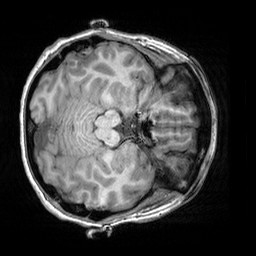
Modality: T1w
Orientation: axial
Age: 27
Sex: female
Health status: healthy
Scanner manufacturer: siemens
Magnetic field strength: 3 T
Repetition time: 2.3 s
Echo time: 0.00303 s